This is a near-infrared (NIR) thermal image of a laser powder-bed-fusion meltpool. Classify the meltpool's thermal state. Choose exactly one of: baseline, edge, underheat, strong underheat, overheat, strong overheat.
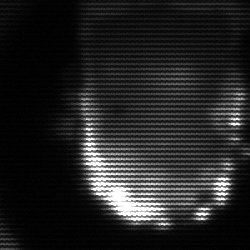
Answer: baseline